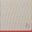
Piece: xx